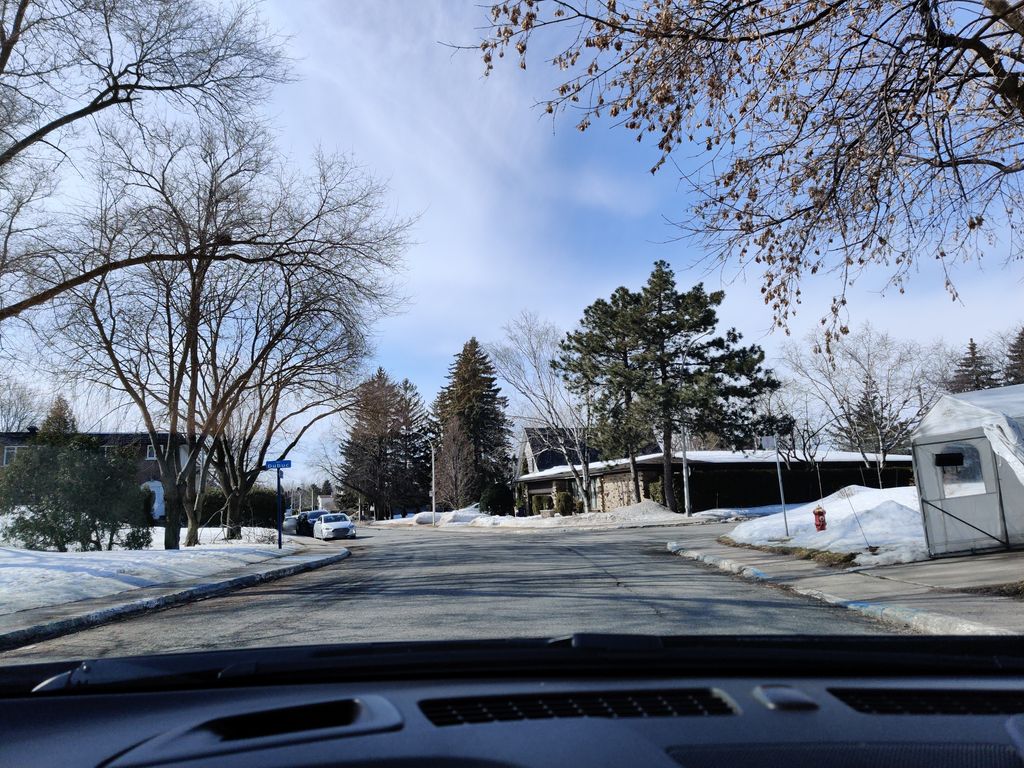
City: montreal